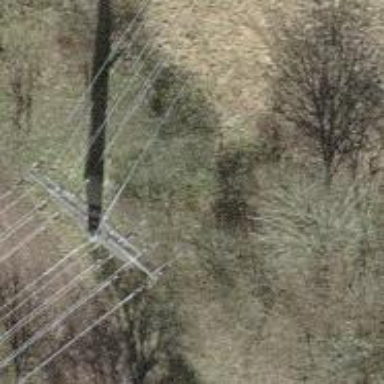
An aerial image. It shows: Power line is depicted.